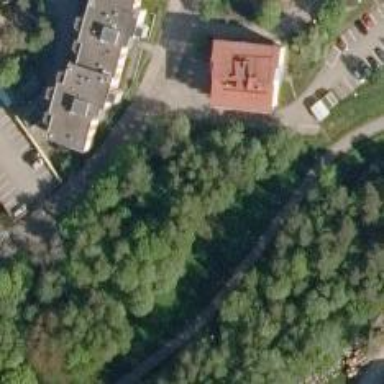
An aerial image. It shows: Path.